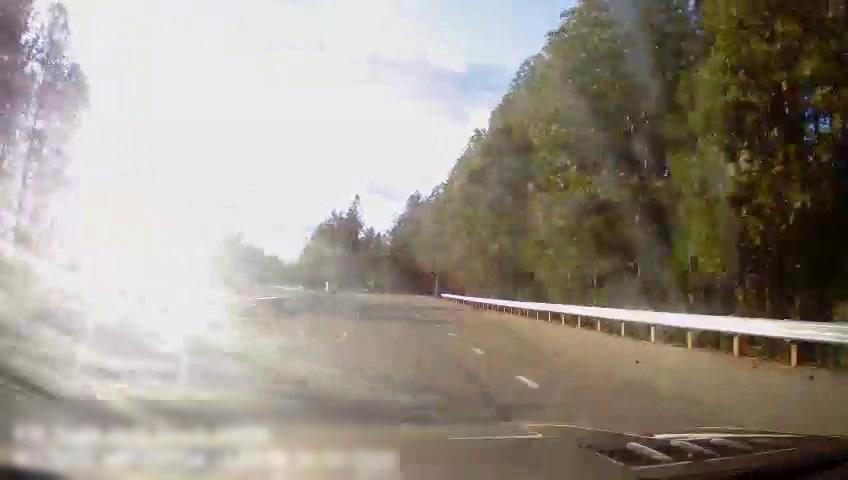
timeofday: Day
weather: Sunny
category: Drivable Space
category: Vehicles | Van
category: Lanes | Current Lane
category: Lanes | Alternate Lane